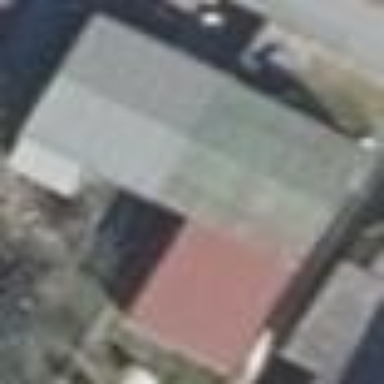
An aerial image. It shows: Shed building.